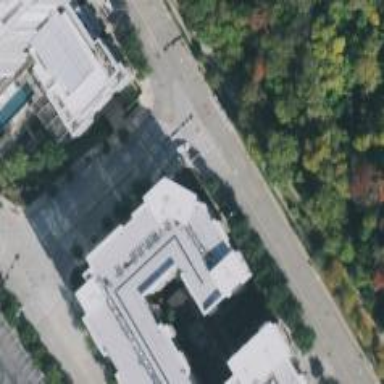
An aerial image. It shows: Secondary road with separate sidewalk.